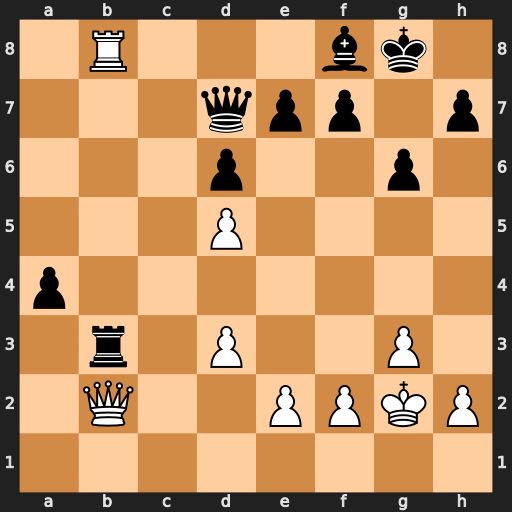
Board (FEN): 1R3bk1/3qpp1p/3p2p1/3P4/p7/1r1P2P1/1Q2PPKP/8
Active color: w
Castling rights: -
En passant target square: -
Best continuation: Rxf8+ Kxf8 Qh8#